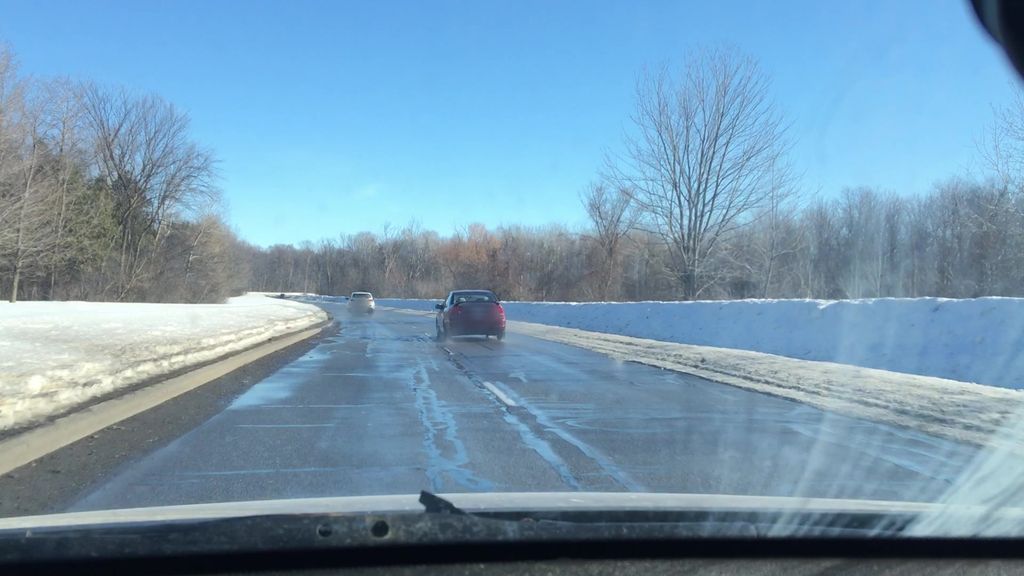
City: ottawa-gatineau